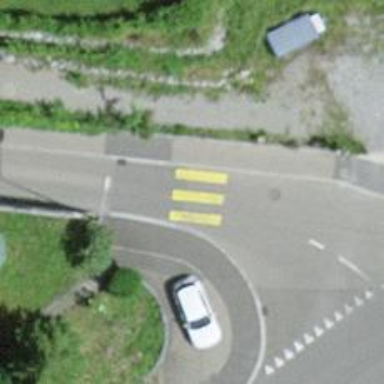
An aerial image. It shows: Uncontrolled road crossing.